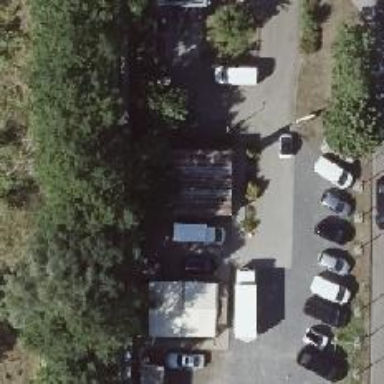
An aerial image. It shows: Car rental service.